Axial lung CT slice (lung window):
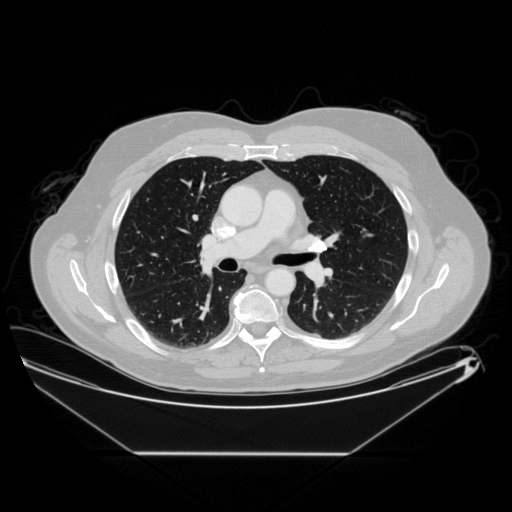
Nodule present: no